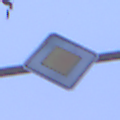
Verkehrszeichen: Vorfahrtsstrasse
Umgebung: Outdoor, Urban
Tageszeit: SunriseSunset
Wetter: Overcast
Licht: Natural
Jahreszeit: NotSpecified
Kontrast: LowContrast